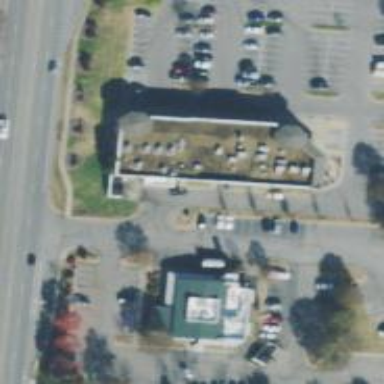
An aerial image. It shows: Healthcare clinic is depicted in the image.